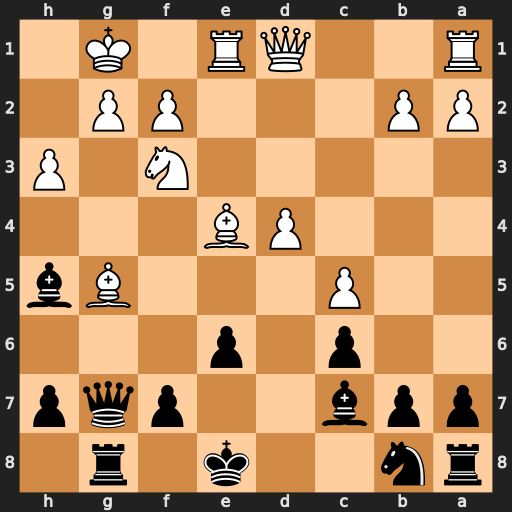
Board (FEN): rn2k1r1/ppb2pqp/2p1p3/2P3Bb/3PB3/5N1P/PP3PP1/R2QR1K1
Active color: b
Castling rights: q
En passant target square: -
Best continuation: Bxf3 Qxf3 Qxg5